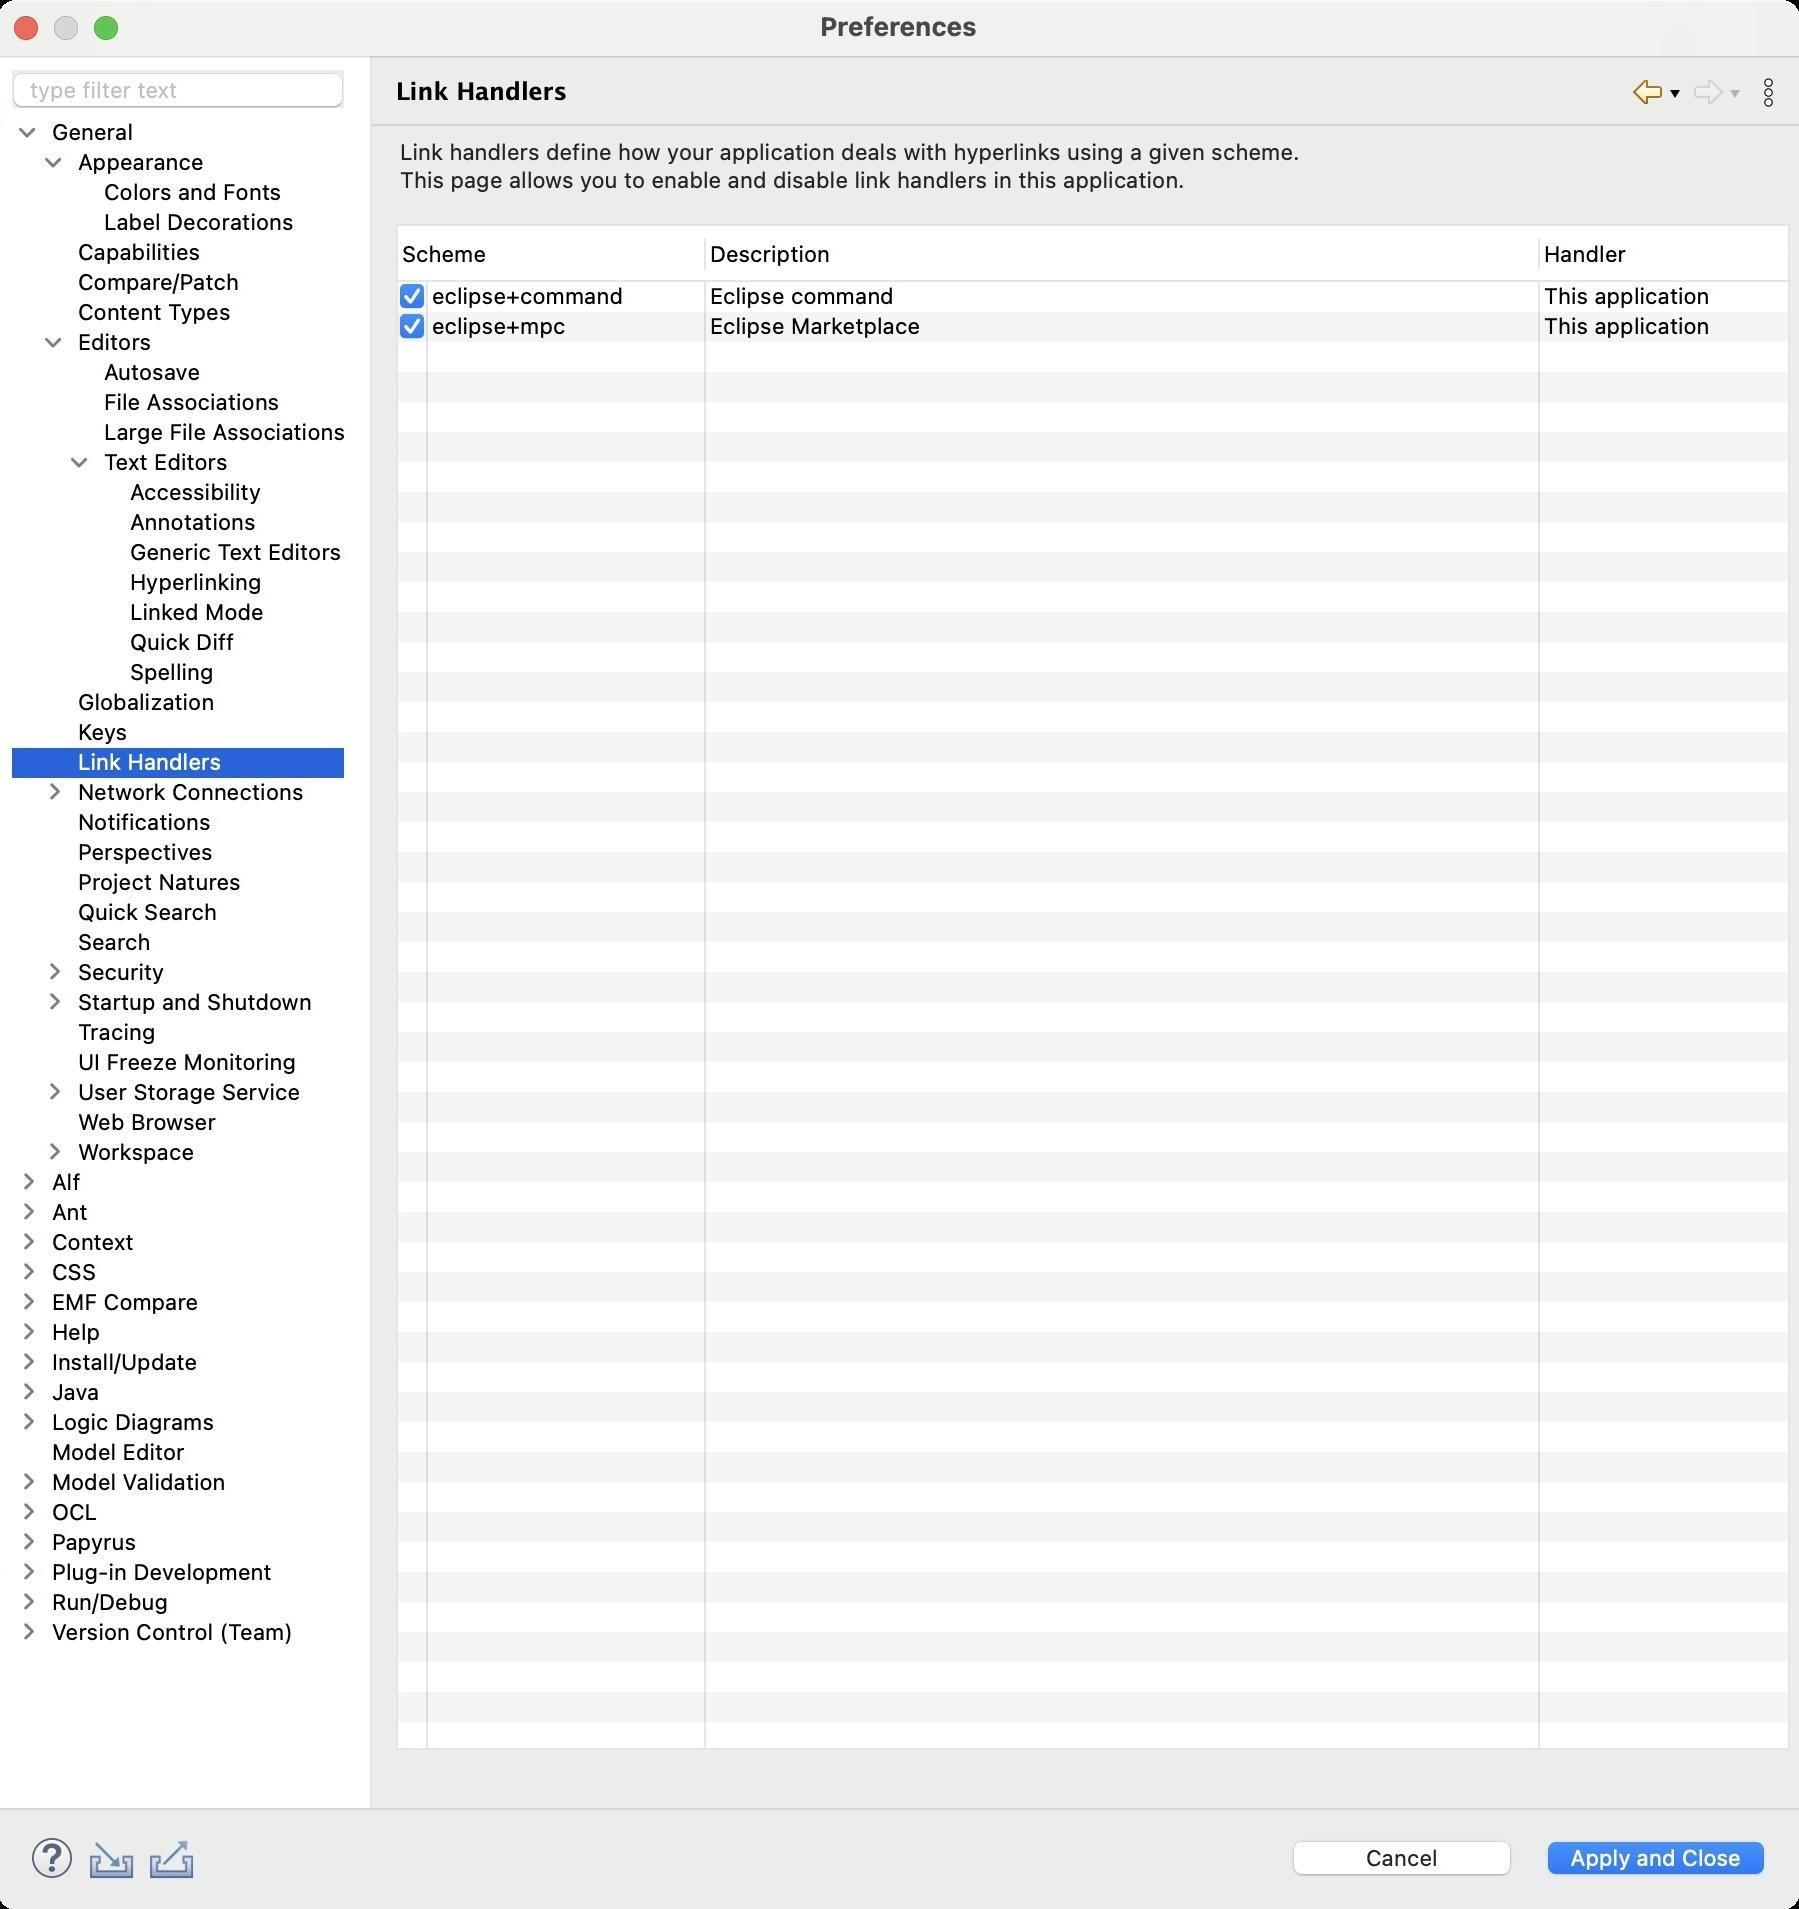
Accessibility tree:
{"name": "Preferences", "role": "AXWindow", "description": null, "role_description": "standard window", "value": null, "position": "480.00;95.00", "size": "901;955", "children": [{"name": "Apply_and_Close", "role": "AXButton", "description": null, "role_description": "button", "value": null, "position": "769.00;917.00", "size": "120;27", "children": []}, {"name": "Cancel", "role": "AXButton", "description": null, "role_description": "button", "value": null, "position": "642.00;917.00", "size": "120;27", "children": []}, {"name": null, "role": "AXToolbar", "description": null, "role_description": "toolbar", "value": null, "position": "12.00;915.00", "size": "90;30", "children": [{"name": "Help", "role": "AXCheckBox", "description": null, "role_description": "checkbox", "value": 0, "position": "12.00;915.00", "size": "30;30", "children": []}, {"name": "Import", "role": "AXButton", "description": null, "role_description": "button", "value": null, "position": "42.00;915.00", "size": "30;30", "children": []}, {"name": "Export", "role": "AXButton", "description": null, "role_description": "button", "value": null, "position": "72.00;915.00", "size": "30;30", "children": []}]}, {"name": null, "role": "AXScrollArea", "description": null, "role_description": "scroll area", "value": null, "position": "199.00;69.00", "size": "697;830", "children": [{"name": null, "role": "AXScrollArea", "description": null, "role_description": "scroll area", "value": null, "position": "199.00;112.00", "size": "697;763", "children": [{"name": null, "role": "AXTable", "description": null, "role_description": "table", "value": null, "position": "200.00;141.00", "size": "710;733", "children": [{"name": null, "role": "AXRow", "description": null, "role_description": "table row", "value": null, "position": "200.00;141.00", "size": "710;15", "children": [{"name": "", "role": "AXCheckBox", "description": null, "role_description": "checkbox", "value": 1, "position": "200.00;141.00", "size": "14;14", "children": []}, {"name": null, "role": "AXStaticText", "description": null, "role_description": "text", "value": "eclipse+command", "position": "215.00;141.00", "size": "138;14", "children": []}, {"name": null, "role": "AXStaticText", "description": null, "role_description": "text", "value": "Eclipse command", "position": "354.00;141.00", "size": "416;14", "children": []}, {"name": null, "role": "AXStaticText", "description": null, "role_description": "text", "value": "This application", "position": "771.00;141.00", "size": "138;14", "children": []}]}, {"name": null, "role": "AXRow", "description": null, "role_description": "table row", "value": null, "position": "200.00;156.00", "size": "710;15", "children": [{"name": "", "role": "AXCheckBox", "description": null, "role_description": "checkbox", "value": 1, "position": "200.00;156.00", "size": "14;14", "children": []}, {"name": null, "role": "AXStaticText", "description": null, "role_description": "text", "value": "eclipse+mpc", "position": "215.00;156.00", "size": "138;14", "children": []}, {"name": null, "role": "AXStaticText", "description": null, "role_description": "text", "value": "Eclipse Marketplace", "position": "354.00;156.00", "size": "416;14", "children": []}, {"name": null, "role": "AXStaticText", "description": null, "role_description": "text", "value": "This application", "position": "771.00;156.00", "size": "138;14", "children": []}]}, {"name": null, "role": "AXColumn", "description": null, "role_description": "column", "value": null, "position": "200.00;141.00", "size": "15;733", "children": []}, {"name": null, "role": "AXColumn", "description": null, "role_description": "column", "value": null, "position": "215.00;141.00", "size": "139;733", "children": []}, {"name": null, "role": "AXColumn", "description": null, "role_description": "column", "value": null, "position": "354.00;141.00", "size": "417;733", "children": []}, {"name": null, "role": "AXColumn", "description": null, "role_description": "column", "value": null, "position": "771.00;141.00", "size": "139;733", "children": []}, {"name": null, "role": "AXGroup", "description": null, "role_description": "group", "value": null, "position": "200.00;113.00", "size": "710;28", "children": [{"name": "", "role": "AXButton", "description": null, "role_description": "sort button", "value": null, "position": "200.00;113.00", "size": "0;28", "children": []}, {"name": "Scheme_", "role": "AXButton", "description": null, "role_description": "sort button", "value": null, "position": "200.00;113.00", "size": "154;28", "children": []}, {"name": "Description_", "role": "AXButton", "description": null, "role_description": "sort button", "value": null, "position": "354.00;113.00", "size": "417;28", "children": []}, {"name": "Handler_", "role": "AXButton", "description": null, "role_description": "sort button", "value": null, "position": "771.00;113.00", "size": "139;28", "children": []}]}]}, {"name": null, "role": "AXScrollBar", "description": null, "role_description": "scroll bar", "value": 0.0, "position": "200.00;858.00", "size": "695;16", "children": [{"name": null, "role": "AXValueIndicator", "description": null, "role_description": "value indicator", "value": 0.0, "position": "201.00;862.00", "size": "678;12", "children": []}, {"name": null, "role": "AXButton", "description": null, "role_description": "increment arrow button", "value": null, "position": "200.00;858.00", "size": "0;0", "children": []}, {"name": null, "role": "AXButton", "description": null, "role_description": "decrement arrow button", "value": null, "position": "200.00;858.00", "size": "0;0", "children": []}, {"name": null, "role": "AXButton", "description": null, "role_description": "increment page button", "value": null, "position": "879.50;862.00", "size": "16;12", "children": []}, {"name": null, "role": "AXButton", "description": null, "role_description": "decrement page button", "value": null, "position": "200.00;862.00", "size": "1;12", "children": []}]}]}, {"name": null, "role": "AXStaticText", "description": null, "role_description": "text", "value": "", "position": "199.00;102.00", "size": "697;6", "children": []}, {"name": null, "role": "AXStaticText", "description": null, "role_description": "text", "value": "Link handlers define how your application deals with hyperlinks using a given scheme.\nThis page allows you to enable and disable link handlers in this application. ", "position": "199.00;69.00", "size": "697;28", "children": []}]}, {"name": null, "role": "AXToolbar", "description": "", "role_description": "toolbar", "value": null, "position": "814.00;35.00", "size": "82;22", "children": [{"name": "Back_to_Keys", "role": "AXMenuButton", "description": null, "role_description": "menu button", "value": null, "position": "814.00;35.00", "size": "22;22", "children": []}, {"name": "Forward", "role": "AXMenuButton", "description": null, "role_description": "menu button", "value": null, "position": "844.00;35.00", "size": "22;22", "children": []}, {"name": "Additional_Dialog_Actions", "role": "AXButton", "description": null, "role_description": "button", "value": null, "position": "874.00;35.00", "size": "22;22", "children": []}]}, {"name": null, "role": "AXStaticText", "description": "", "role_description": "text", "value": "Link Handlers", "position": "196.00;35.00", "size": "611;21", "children": []}, {"name": null, "role": "AXSplitter", "description": null, "role_description": "splitter", "value": 180, "position": "180.00;28.00", "size": "5;876", "children": []}, {"name": null, "role": "AXScrollArea", "description": null, "role_description": "scroll area", "value": null, "position": "7.00;59.00", "size": "166;845", "children": [{"name": null, "role": "AXOutline", "description": null, "role_description": "outline", "value": null, "position": "7.00;59.00", "size": "167;845", "children": [{"name": null, "role": "AXRow", "description": null, "role_description": "outline row", "value": null, "position": "7.00;59.00", "size": "167;15", "children": [{"name": null, "role": "AXGroup", "description": null, "role_description": "group", "value": null, "position": "7.00;59.00", "size": "167;15", "children": [{"name": null, "role": "AXDisclosureTriangle", "description": null, "role_description": "disclosure triangle", "value": 1, "position": "9.00;59.00", "size": "12;14", "children": []}, {"name": null, "role": "AXStaticText", "description": null, "role_description": "text", "value": "General", "position": "25.00;59.00", "size": "148;14", "children": []}]}]}, {"name": null, "role": "AXRow", "description": null, "role_description": "outline row", "value": null, "position": "7.00;74.00", "size": "167;15", "children": [{"name": null, "role": "AXGroup", "description": null, "role_description": "group", "value": null, "position": "7.00;74.00", "size": "167;15", "children": [{"name": null, "role": "AXDisclosureTriangle", "description": null, "role_description": "disclosure triangle", "value": 1, "position": "22.00;74.00", "size": "12;14", "children": []}, {"name": null, "role": "AXStaticText", "description": null, "role_description": "text", "value": "Appearance", "position": "38.00;74.00", "size": "135;14", "children": []}]}]}, {"name": null, "role": "AXRow", "description": null, "role_description": "outline row", "value": null, "position": "7.00;89.00", "size": "167;15", "children": [{"name": null, "role": "AXStaticText", "description": null, "role_description": "text", "value": "Colors and Fonts", "position": "51.00;89.00", "size": "122;14", "children": []}]}, {"name": null, "role": "AXRow", "description": null, "role_description": "outline row", "value": null, "position": "7.00;104.00", "size": "167;15", "children": [{"name": null, "role": "AXStaticText", "description": null, "role_description": "text", "value": "Label Decorations", "position": "51.00;104.00", "size": "122;14", "children": []}]}, {"name": null, "role": "AXRow", "description": null, "role_description": "outline row", "value": null, "position": "7.00;119.00", "size": "167;15", "children": [{"name": null, "role": "AXStaticText", "description": null, "role_description": "text", "value": "Capabilities", "position": "38.00;119.00", "size": "135;14", "children": []}]}, {"name": null, "role": "AXRow", "description": null, "role_description": "outline row", "value": null, "position": "7.00;134.00", "size": "167;15", "children": [{"name": null, "role": "AXStaticText", "description": null, "role_description": "text", "value": "Compare/Patch", "position": "38.00;134.00", "size": "135;14", "children": []}]}, {"name": null, "role": "AXRow", "description": null, "role_description": "outline row", "value": null, "position": "7.00;149.00", "size": "167;15", "children": [{"name": null, "role": "AXStaticText", "description": null, "role_description": "text", "value": "Content Types", "position": "38.00;149.00", "size": "135;14", "children": []}]}, {"name": null, "role": "AXRow", "description": null, "role_description": "outline row", "value": null, "position": "7.00;164.00", "size": "167;15", "children": [{"name": null, "role": "AXGroup", "description": null, "role_description": "group", "value": null, "position": "7.00;164.00", "size": "167;15", "children": [{"name": null, "role": "AXDisclosureTriangle", "description": null, "role_description": "disclosure triangle", "value": 1, "position": "22.00;164.00", "size": "12;14", "children": []}, {"name": null, "role": "AXStaticText", "description": null, "role_description": "text", "value": "Editors", "position": "38.00;164.00", "size": "135;14", "children": []}]}]}, {"name": null, "role": "AXRow", "description": null, "role_description": "outline row", "value": null, "position": "7.00;179.00", "size": "167;15", "children": [{"name": null, "role": "AXStaticText", "description": null, "role_description": "text", "value": "Autosave", "position": "51.00;179.00", "size": "122;14", "children": []}]}, {"name": null, "role": "AXRow", "description": null, "role_description": "outline row", "value": null, "position": "7.00;194.00", "size": "167;15", "children": [{"name": null, "role": "AXStaticText", "description": null, "role_description": "text", "value": "File Associations", "position": "51.00;194.00", "size": "122;14", "children": []}]}, {"name": null, "role": "AXRow", "description": null, "role_description": "outline row", "value": null, "position": "7.00;209.00", "size": "167;15", "children": [{"name": null, "role": "AXStaticText", "description": null, "role_description": "text", "value": "Large File Associations", "position": "51.00;209.00", "size": "122;14", "children": []}]}, {"name": null, "role": "AXRow", "description": null, "role_description": "outline row", "value": null, "position": "7.00;224.00", "size": "167;15", "children": [{"name": null, "role": "AXGroup", "description": null, "role_description": "group", "value": null, "position": "7.00;224.00", "size": "167;15", "children": [{"name": null, "role": "AXDisclosureTriangle", "description": null, "role_description": "disclosure triangle", "value": 1, "position": "35.00;224.00", "size": "12;14", "children": []}, {"name": null, "role": "AXStaticText", "description": null, "role_description": "text", "value": "Text Editors", "position": "51.00;224.00", "size": "122;14", "children": []}]}]}, {"name": null, "role": "AXRow", "description": null, "role_description": "outline row", "value": null, "position": "7.00;239.00", "size": "167;15", "children": [{"name": null, "role": "AXStaticText", "description": null, "role_description": "text", "value": "Accessibility", "position": "64.00;239.00", "size": "109;14", "children": []}]}, {"name": null, "role": "AXRow", "description": null, "role_description": "outline row", "value": null, "position": "7.00;254.00", "size": "167;15", "children": [{"name": null, "role": "AXStaticText", "description": null, "role_description": "text", "value": "Annotations", "position": "64.00;254.00", "size": "109;14", "children": []}]}, {"name": null, "role": "AXRow", "description": null, "role_description": "outline row", "value": null, "position": "7.00;269.00", "size": "167;15", "children": [{"name": null, "role": "AXStaticText", "description": null, "role_description": "text", "value": "Generic Text Editors", "position": "64.00;269.00", "size": "109;14", "children": []}]}, {"name": null, "role": "AXRow", "description": null, "role_description": "outline row", "value": null, "position": "7.00;284.00", "size": "167;15", "children": [{"name": null, "role": "AXStaticText", "description": null, "role_description": "text", "value": "Hyperlinking", "position": "64.00;284.00", "size": "109;14", "children": []}]}, {"name": null, "role": "AXRow", "description": null, "role_description": "outline row", "value": null, "position": "7.00;299.00", "size": "167;15", "children": [{"name": null, "role": "AXStaticText", "description": null, "role_description": "text", "value": "Linked Mode", "position": "64.00;299.00", "size": "109;14", "children": []}]}, {"name": null, "role": "AXRow", "description": null, "role_description": "outline row", "value": null, "position": "7.00;314.00", "size": "167;15", "children": [{"name": null, "role": "AXStaticText", "description": null, "role_description": "text", "value": "Quick Diff", "position": "64.00;314.00", "size": "109;14", "children": []}]}, {"name": null, "role": "AXRow", "description": null, "role_description": "outline row", "value": null, "position": "7.00;329.00", "size": "167;15", "children": [{"name": null, "role": "AXStaticText", "description": null, "role_description": "text", "value": "Spelling", "position": "64.00;329.00", "size": "109;14", "children": []}]}, {"name": null, "role": "AXRow", "description": null, "role_description": "outline row", "value": null, "position": "7.00;344.00", "size": "167;15", "children": [{"name": null, "role": "AXStaticText", "description": null, "role_description": "text", "value": "Globalization", "position": "38.00;344.00", "size": "135;14", "children": []}]}, {"name": null, "role": "AXRow", "description": null, "role_description": "outline row", "value": null, "position": "7.00;359.00", "size": "167;15", "children": [{"name": null, "role": "AXStaticText", "description": null, "role_description": "text", "value": "Keys", "position": "38.00;359.00", "size": "135;14", "children": []}]}, {"name": null, "role": "AXRow", "description": null, "role_description": "outline row", "value": null, "position": "7.00;374.00", "size": "167;15", "children": [{"name": null, "role": "AXStaticText", "description": null, "role_description": "text", "value": "Link Handlers", "position": "38.00;374.00", "size": "135;14", "children": []}]}, {"name": null, "role": "AXRow", "description": null, "role_description": "outline row", "value": null, "position": "7.00;389.00", "size": "167;15", "children": [{"name": null, "role": "AXGroup", "description": null, "role_description": "group", "value": null, "position": "7.00;389.00", "size": "167;15", "children": [{"name": null, "role": "AXDisclosureTriangle", "description": null, "role_description": "disclosure triangle", "value": 0, "position": "22.00;389.00", "size": "12;14", "children": []}, {"name": null, "role": "AXStaticText", "description": null, "role_description": "text", "value": "Network Connections", "position": "38.00;389.00", "size": "135;14", "children": []}]}]}, {"name": null, "role": "AXRow", "description": null, "role_description": "outline row", "value": null, "position": "7.00;404.00", "size": "167;15", "children": [{"name": null, "role": "AXStaticText", "description": null, "role_description": "text", "value": "Notifications", "position": "38.00;404.00", "size": "135;14", "children": []}]}, {"name": null, "role": "AXRow", "description": null, "role_description": "outline row", "value": null, "position": "7.00;419.00", "size": "167;15", "children": [{"name": null, "role": "AXStaticText", "description": null, "role_description": "text", "value": "Perspectives", "position": "38.00;419.00", "size": "135;14", "children": []}]}, {"name": null, "role": "AXRow", "description": null, "role_description": "outline row", "value": null, "position": "7.00;434.00", "size": "167;15", "children": [{"name": null, "role": "AXStaticText", "description": null, "role_description": "text", "value": "Project Natures", "position": "38.00;434.00", "size": "135;14", "children": []}]}, {"name": null, "role": "AXRow", "description": null, "role_description": "outline row", "value": null, "position": "7.00;449.00", "size": "167;15", "children": [{"name": null, "role": "AXStaticText", "description": null, "role_description": "text", "value": "Quick Search", "position": "38.00;449.00", "size": "135;14", "children": []}]}, {"name": null, "role": "AXRow", "description": null, "role_description": "outline row", "value": null, "position": "7.00;464.00", "size": "167;15", "children": [{"name": null, "role": "AXStaticText", "description": null, "role_description": "text", "value": "Search", "position": "38.00;464.00", "size": "135;14", "children": []}]}, {"name": null, "role": "AXRow", "description": null, "role_description": "outline row", "value": null, "position": "7.00;479.00", "size": "167;15", "children": [{"name": null, "role": "AXGroup", "description": null, "role_description": "group", "value": null, "position": "7.00;479.00", "size": "167;15", "children": [{"name": null, "role": "AXDisclosureTriangle", "description": null, "role_description": "disclosure triangle", "value": 0, "position": "22.00;479.00", "size": "12;14", "children": []}, {"name": null, "role": "AXStaticText", "description": null, "role_description": "text", "value": "Security", "position": "38.00;479.00", "size": "135;14", "children": []}]}]}, {"name": null, "role": "AXRow", "description": null, "role_description": "outline row", "value": null, "position": "7.00;494.00", "size": "167;15", "children": [{"name": null, "role": "AXGroup", "description": null, "role_description": "group", "value": null, "position": "7.00;494.00", "size": "167;15", "children": [{"name": null, "role": "AXDisclosureTriangle", "description": null, "role_description": "disclosure triangle", "value": 0, "position": "22.00;494.00", "size": "12;14", "children": []}, {"name": null, "role": "AXStaticText", "description": null, "role_description": "text", "value": "Startup and Shutdown", "position": "38.00;494.00", "size": "135;14", "children": []}]}]}, {"name": null, "role": "AXRow", "description": null, "role_description": "outline row", "value": null, "position": "7.00;509.00", "size": "167;15", "children": [{"name": null, "role": "AXStaticText", "description": null, "role_description": "text", "value": "Tracing", "position": "38.00;509.00", "size": "135;14", "children": []}]}, {"name": null, "role": "AXRow", "description": null, "role_description": "outline row", "value": null, "position": "7.00;524.00", "size": "167;15", "children": [{"name": null, "role": "AXStaticText", "description": null, "role_description": "text", "value": "UI Freeze Monitoring", "position": "38.00;524.00", "size": "135;14", "children": []}]}, {"name": null, "role": "AXRow", "description": null, "role_description": "outline row", "value": null, "position": "7.00;539.00", "size": "167;15", "children": [{"name": null, "role": "AXGroup", "description": null, "role_description": "group", "value": null, "position": "7.00;539.00", "size": "167;15", "children": [{"name": null, "role": "AXDisclosureTriangle", "description": null, "role_description": "disclosure triangle", "value": 0, "position": "22.00;539.00", "size": "12;14", "children": []}, {"name": null, "role": "AXStaticText", "description": null, "role_description": "text", "value": "User Storage Service", "position": "38.00;539.00", "size": "135;14", "children": []}]}]}, {"name": null, "role": "AXRow", "description": null, "role_description": "outline row", "value": null, "position": "7.00;554.00", "size": "167;15", "children": [{"name": null, "role": "AXStaticText", "description": null, "role_description": "text", "value": "Web Browser", "position": "38.00;554.00", "size": "135;14", "children": []}]}, {"name": null, "role": "AXRow", "description": null, "role_description": "outline row", "value": null, "position": "7.00;569.00", "size": "167;15", "children": [{"name": null, "role": "AXGroup", "description": null, "role_description": "group", "value": null, "position": "7.00;569.00", "size": "167;15", "children": [{"name": null, "role": "AXDisclosureTriangle", "description": null, "role_description": "disclosure triangle", "value": 0, "position": "22.00;569.00", "size": "12;14", "children": []}, {"name": null, "role": "AXStaticText", "description": null, "role_description": "text", "value": "Workspace", "position": "38.00;569.00", "size": "135;14", "children": []}]}]}, {"name": null, "role": "AXRow", "description": null, "role_description": "outline row", "value": null, "position": "7.00;584.00", "size": "167;15", "children": [{"name": null, "role": "AXGroup", "description": null, "role_description": "group", "value": null, "position": "7.00;584.00", "size": "167;15", "children": [{"name": null, "role": "AXDisclosureTriangle", "description": null, "role_description": "disclosure triangle", "value": 0, "position": "9.00;584.00", "size": "12;14", "children": []}, {"name": null, "role": "AXStaticText", "description": null, "role_description": "text", "value": "Alf", "position": "25.00;584.00", "size": "148;14", "children": []}]}]}, {"name": null, "role": "AXRow", "description": null, "role_description": "outline row", "value": null, "position": "7.00;599.00", "size": "167;15", "children": [{"name": null, "role": "AXGroup", "description": null, "role_description": "group", "value": null, "position": "7.00;599.00", "size": "167;15", "children": [{"name": null, "role": "AXDisclosureTriangle", "description": null, "role_description": "disclosure triangle", "value": 0, "position": "9.00;599.00", "size": "12;14", "children": []}, {"name": null, "role": "AXStaticText", "description": null, "role_description": "text", "value": "Ant", "position": "25.00;599.00", "size": "148;14", "children": []}]}]}, {"name": null, "role": "AXRow", "description": null, "role_description": "outline row", "value": null, "position": "7.00;614.00", "size": "167;15", "children": [{"name": null, "role": "AXGroup", "description": null, "role_description": "group", "value": null, "position": "7.00;614.00", "size": "167;15", "children": [{"name": null, "role": "AXDisclosureTriangle", "description": null, "role_description": "disclosure triangle", "value": 0, "position": "9.00;614.00", "size": "12;14", "children": []}, {"name": null, "role": "AXStaticText", "description": null, "role_description": "text", "value": "Context", "position": "25.00;614.00", "size": "148;14", "children": []}]}]}, {"name": null, "role": "AXRow", "description": null, "role_description": "outline row", "value": null, "position": "7.00;629.00", "size": "167;15", "children": [{"name": null, "role": "AXGroup", "description": null, "role_description": "group", "value": null, "position": "7.00;629.00", "size": "167;15", "children": [{"name": null, "role": "AXDisclosureTriangle", "description": null, "role_description": "disclosure triangle", "value": 0, "position": "9.00;629.00", "size": "12;14", "children": []}, {"name": null, "role": "AXStaticText", "description": null, "role_description": "text", "value": "CSS", "position": "25.00;629.00", "size": "148;14", "children": []}]}]}, {"name": null, "role": "AXRow", "description": null, "role_description": "outline row", "value": null, "position": "7.00;644.00", "size": "167;15", "children": [{"name": null, "role": "AXGroup", "description": null, "role_description": "group", "value": null, "position": "7.00;644.00", "size": "167;15", "children": [{"name": null, "role": "AXDisclosureTriangle", "description": null, "role_description": "disclosure triangle", "value": 0, "position": "9.00;644.00", "size": "12;14", "children": []}, {"name": null, "role": "AXStaticText", "description": null, "role_description": "text", "value": "EMF Compare", "position": "25.00;644.00", "size": "148;14", "children": []}]}]}, {"name": null, "role": "AXRow", "description": null, "role_description": "outline row", "value": null, "position": "7.00;659.00", "size": "167;15", "children": [{"name": null, "role": "AXGroup", "description": null, "role_description": "group", "value": null, "position": "7.00;659.00", "size": "167;15", "children": [{"name": null, "role": "AXDisclosureTriangle", "description": null, "role_description": "disclosure triangle", "value": 0, "position": "9.00;659.00", "size": "12;14", "children": []}, {"name": null, "role": "AXStaticText", "description": null, "role_description": "text", "value": "Help", "position": "25.00;659.00", "size": "148;14", "children": []}]}]}, {"name": null, "role": "AXRow", "description": null, "role_description": "outline row", "value": null, "position": "7.00;674.00", "size": "167;15", "children": [{"name": null, "role": "AXGroup", "description": null, "role_description": "group", "value": null, "position": "7.00;674.00", "size": "167;15", "children": [{"name": null, "role": "AXDisclosureTriangle", "description": null, "role_description": "disclosure triangle", "value": 0, "position": "9.00;674.00", "size": "12;14", "children": []}, {"name": null, "role": "AXStaticText", "description": null, "role_description": "text", "value": "Install/Update", "position": "25.00;674.00", "size": "148;14", "children": []}]}]}, {"name": null, "role": "AXRow", "description": null, "role_description": "outline row", "value": null, "position": "7.00;689.00", "size": "167;15", "children": [{"name": null, "role": "AXGroup", "description": null, "role_description": "group", "value": null, "position": "7.00;689.00", "size": "167;15", "children": [{"name": null, "role": "AXDisclosureTriangle", "description": null, "role_description": "disclosure triangle", "value": 0, "position": "9.00;689.00", "size": "12;14", "children": []}, {"name": null, "role": "AXStaticText", "description": null, "role_description": "text", "value": "Java", "position": "25.00;689.00", "size": "148;14", "children": []}]}]}, {"name": null, "role": "AXRow", "description": null, "role_description": "outline row", "value": null, "position": "7.00;704.00", "size": "167;15", "children": [{"name": null, "role": "AXGroup", "description": null, "role_description": "group", "value": null, "position": "7.00;704.00", "size": "167;15", "children": [{"name": null, "role": "AXDisclosureTriangle", "description": null, "role_description": "disclosure triangle", "value": 0, "position": "9.00;704.00", "size": "12;14", "children": []}, {"name": null, "role": "AXStaticText", "description": null, "role_description": "text", "value": "Logic Diagrams", "position": "25.00;704.00", "size": "148;14", "children": []}]}]}, {"name": null, "role": "AXRow", "description": null, "role_description": "outline row", "value": null, "position": "7.00;719.00", "size": "167;15", "children": [{"name": null, "role": "AXStaticText", "description": null, "role_description": "text", "value": "Model Editor", "position": "25.00;719.00", "size": "148;14", "children": []}]}, {"name": null, "role": "AXRow", "description": null, "role_description": "outline row", "value": null, "position": "7.00;734.00", "size": "167;15", "children": [{"name": null, "role": "AXGroup", "description": null, "role_description": "group", "value": null, "position": "7.00;734.00", "size": "167;15", "children": [{"name": null, "role": "AXDisclosureTriangle", "description": null, "role_description": "disclosure triangle", "value": 0, "position": "9.00;734.00", "size": "12;14", "children": []}, {"name": null, "role": "AXStaticText", "description": null, "role_description": "text", "value": "Model Validation", "position": "25.00;734.00", "size": "148;14", "children": []}]}]}, {"name": null, "role": "AXRow", "description": null, "role_description": "outline row", "value": null, "position": "7.00;749.00", "size": "167;15", "children": [{"name": null, "role": "AXGroup", "description": null, "role_description": "group", "value": null, "position": "7.00;749.00", "size": "167;15", "children": [{"name": null, "role": "AXDisclosureTriangle", "description": null, "role_description": "disclosure triangle", "value": 0, "position": "9.00;749.00", "size": "12;14", "children": []}, {"name": null, "role": "AXStaticText", "description": null, "role_description": "text", "value": "OCL", "position": "25.00;749.00", "size": "148;14", "children": []}]}]}, {"name": null, "role": "AXRow", "description": null, "role_description": "outline row", "value": null, "position": "7.00;764.00", "size": "167;15", "children": [{"name": null, "role": "AXGroup", "description": null, "role_description": "group", "value": null, "position": "7.00;764.00", "size": "167;15", "children": [{"name": null, "role": "AXDisclosureTriangle", "description": null, "role_description": "disclosure triangle", "value": 0, "position": "9.00;764.00", "size": "12;14", "children": []}, {"name": null, "role": "AXStaticText", "description": null, "role_description": "text", "value": "Papyrus", "position": "25.00;764.00", "size": "148;14", "children": []}]}]}, {"name": null, "role": "AXRow", "description": null, "role_description": "outline row", "value": null, "position": "7.00;779.00", "size": "167;15", "children": [{"name": null, "role": "AXGroup", "description": null, "role_description": "group", "value": null, "position": "7.00;779.00", "size": "167;15", "children": [{"name": null, "role": "AXDisclosureTriangle", "description": null, "role_description": "disclosure triangle", "value": 0, "position": "9.00;779.00", "size": "12;14", "children": []}, {"name": null, "role": "AXStaticText", "description": null, "role_description": "text", "value": "Plug-in Development", "position": "25.00;779.00", "size": "148;14", "children": []}]}]}, {"name": null, "role": "AXRow", "description": null, "role_description": "outline row", "value": null, "position": "7.00;794.00", "size": "167;15", "children": [{"name": null, "role": "AXGroup", "description": null, "role_description": "group", "value": null, "position": "7.00;794.00", "size": "167;15", "children": [{"name": null, "role": "AXDisclosureTriangle", "description": null, "role_description": "disclosure triangle", "value": 0, "position": "9.00;794.00", "size": "12;14", "children": []}, {"name": null, "role": "AXStaticText", "description": null, "role_description": "text", "value": "Run/Debug", "position": "25.00;794.00", "size": "148;14", "children": []}]}]}, {"name": null, "role": "AXRow", "description": null, "role_description": "outline row", "value": null, "position": "7.00;809.00", "size": "167;15", "children": [{"name": null, "role": "AXGroup", "description": null, "role_description": "group", "value": null, "position": "7.00;809.00", "size": "167;15", "children": [{"name": null, "role": "AXDisclosureTriangle", "description": null, "role_description": "disclosure triangle", "value": 0, "position": "9.00;809.00", "size": "12;14", "children": []}, {"name": null, "role": "AXStaticText", "description": null, "role_description": "text", "value": "Version Control (Team)", "position": "25.00;809.00", "size": "148;14", "children": []}]}]}, {"name": null, "role": "AXColumn", "description": null, "role_description": "column", "value": null, "position": "7.00;59.00", "size": "167;845", "children": []}]}, {"name": null, "role": "AXScrollBar", "description": null, "role_description": "scroll bar", "value": 0.0, "position": "7.00;888.00", "size": "166;16", "children": [{"name": null, "role": "AXValueIndicator", "description": null, "role_description": "value indicator", "value": 0.0, "position": "8.00;892.00", "size": "163;12", "children": []}, {"name": null, "role": "AXButton", "description": null, "role_description": "increment arrow button", "value": null, "position": "7.00;888.00", "size": "0;0", "children": []}, {"name": null, "role": "AXButton", "description": null, "role_description": "decrement arrow button", "value": null, "position": "7.00;888.00", "size": "0;0", "children": []}, {"name": null, "role": "AXButton", "description": null, "role_description": "increment page button", "value": null, "position": "171.50;892.00", "size": "2;12", "children": []}, {"name": null, "role": "AXButton", "description": null, "role_description": "decrement page button", "value": null, "position": "7.00;892.00", "size": "1;12", "children": []}]}]}, {"name": "type_filter_text", "role": "AXTextField", "description": null, "role_description": "search text field", "value": "", "position": "7.00;35.00", "size": "166;19", "children": []}, {"name": null, "role": "AXButton", "description": null, "role_description": "close button", "value": null, "position": "7.00;6.00", "size": "14;16", "children": []}, {"name": null, "role": "AXButton", "description": null, "role_description": "zoom button", "value": null, "position": "47.00;6.00", "size": "14;16", "children": [{"name": null, "role": "AXGroup", "description": null, "role_description": "group", "value": null, "position": "47.00;6.00", "size": "14;16", "children": [{"name": null, "role": "AXGroup", "description": null, "role_description": "group", "value": null, "position": "47.00;6.00", "size": "14;16", "children": []}]}]}, {"name": null, "role": "AXButton", "description": null, "role_description": "minimize button", "value": null, "position": "27.00;6.00", "size": "14;16", "children": []}, {"name": null, "role": "AXStaticText", "description": null, "role_description": "text", "value": "Preferences", "position": "409.00;5.00", "size": "83;16", "children": []}]}